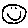
Label: smiley face